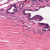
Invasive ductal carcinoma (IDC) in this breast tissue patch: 0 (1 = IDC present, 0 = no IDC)